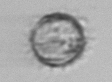
Label: Protoperidinium